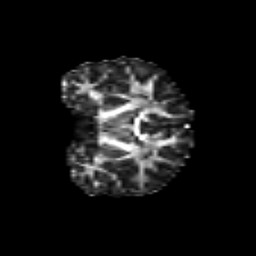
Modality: FA
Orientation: coronal
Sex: male
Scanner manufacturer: siemens
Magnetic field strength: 3 T
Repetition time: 5 s
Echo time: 0.071 s